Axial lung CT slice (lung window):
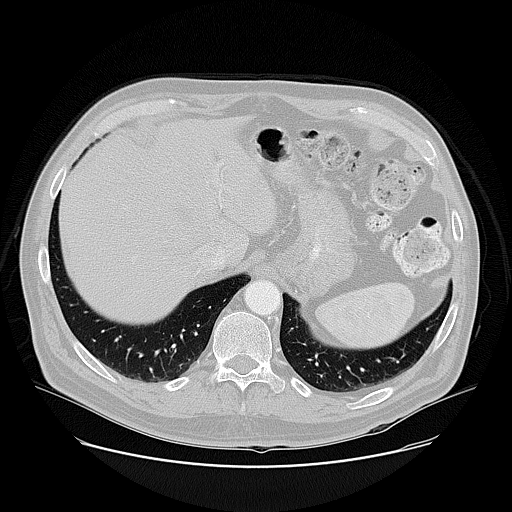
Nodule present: no